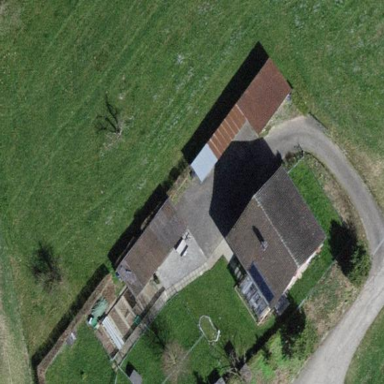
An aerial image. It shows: Farmyard area.